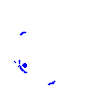
Particle: electron